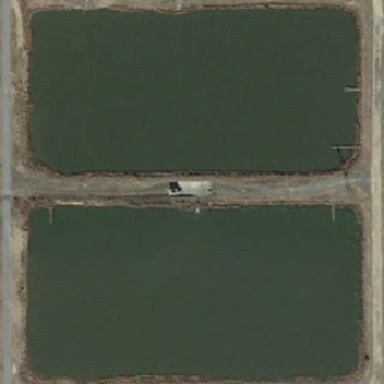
Two rectangular ponds are surrounded by yellow savage .